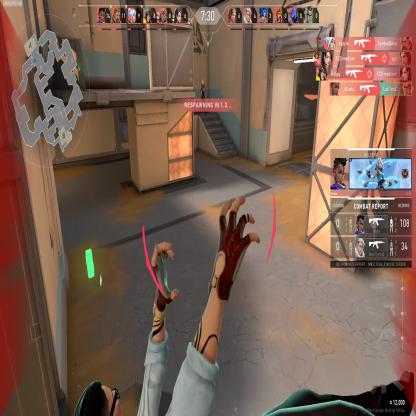
Label: enemy